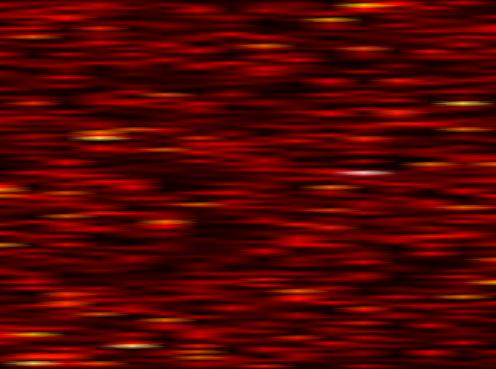
Label: UFMC